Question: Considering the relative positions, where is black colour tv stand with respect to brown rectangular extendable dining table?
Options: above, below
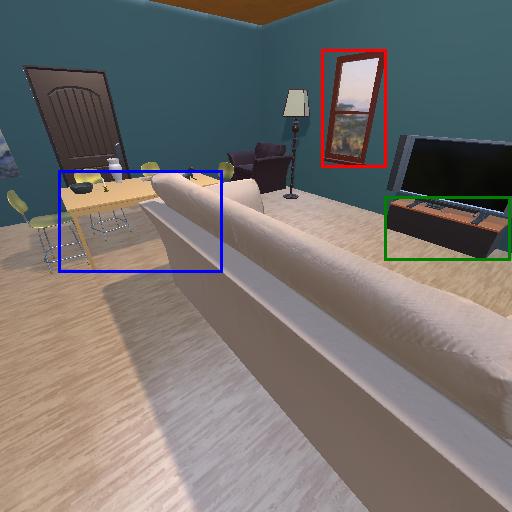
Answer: above